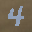
Label: 4